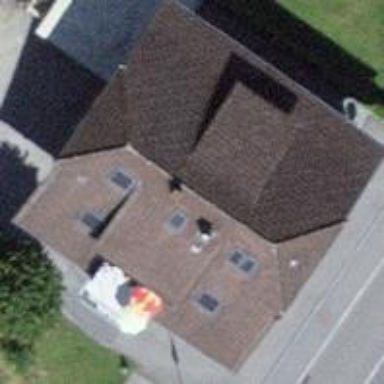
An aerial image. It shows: Detached building.